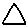
Label: triangle